Question:
Just like the stackoverflow style's input tag
I found a jquery plugin to do that!
But I forget the name
Plz help!
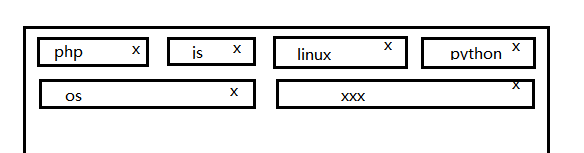
Answer: Have a look at the <URL> plugin. However, it's not related to checkboxes at all.